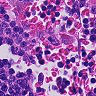
Metastatic tissue present: no